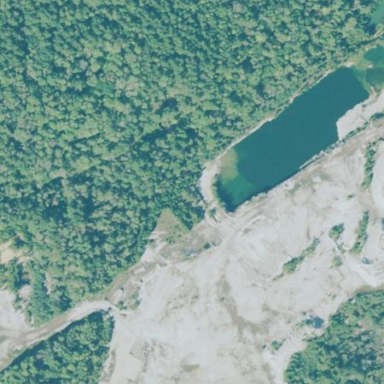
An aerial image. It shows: Quarry area.